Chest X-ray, AP view. Patient: 28 years old, sex M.
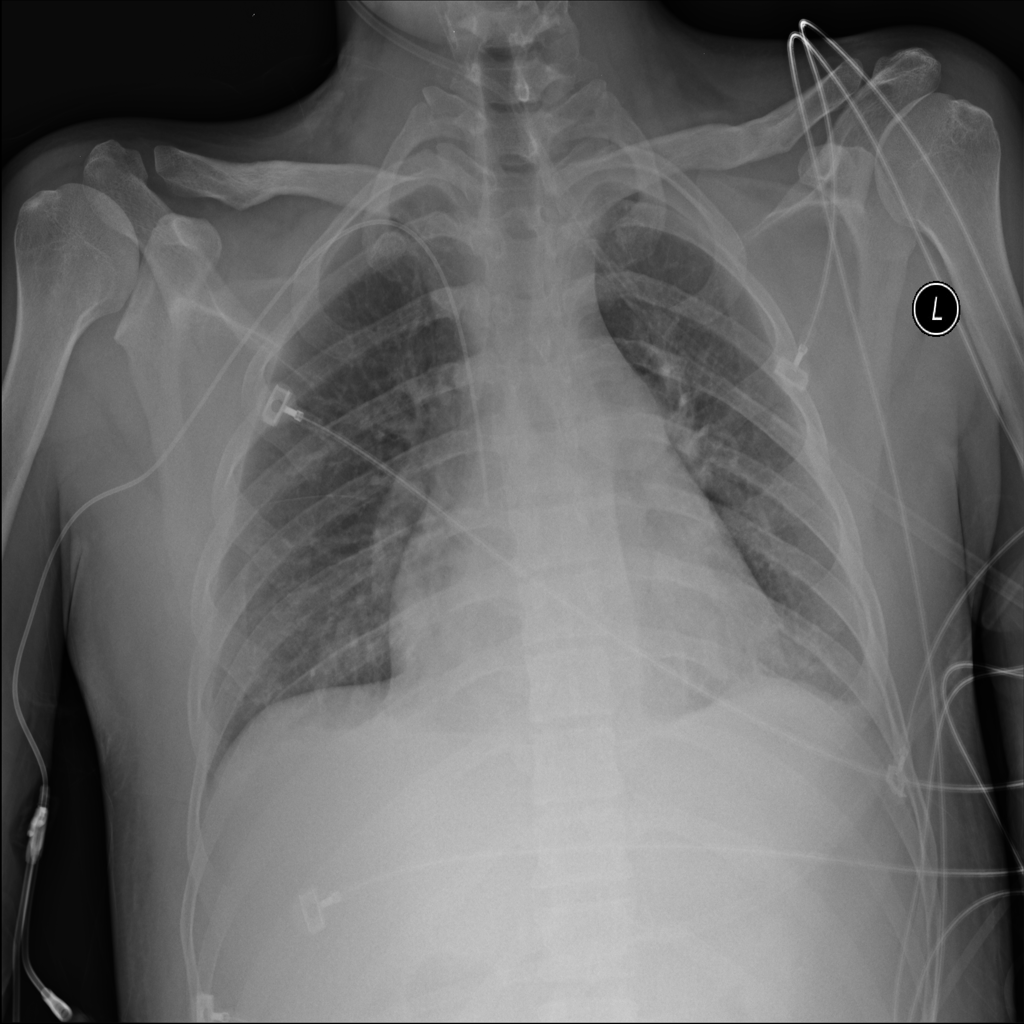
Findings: No Finding